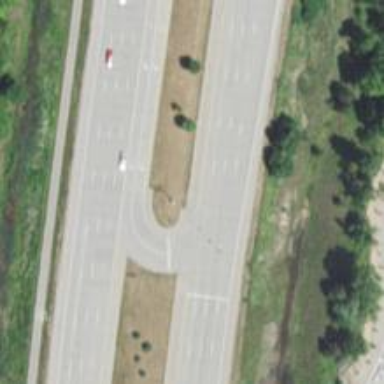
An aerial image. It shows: Trunk link highway.